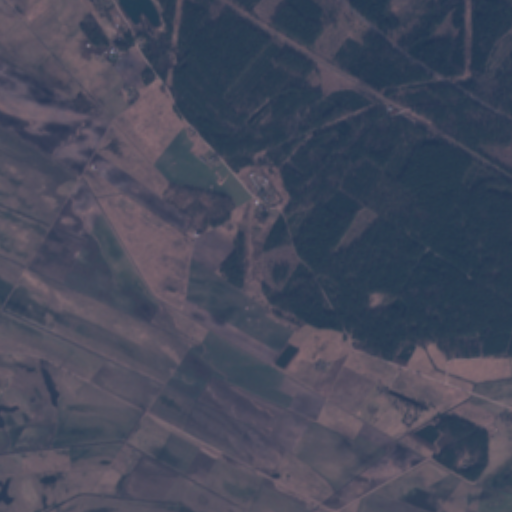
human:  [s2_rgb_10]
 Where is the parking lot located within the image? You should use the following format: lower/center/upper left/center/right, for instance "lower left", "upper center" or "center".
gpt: The parking lot is located in the center right of the image.
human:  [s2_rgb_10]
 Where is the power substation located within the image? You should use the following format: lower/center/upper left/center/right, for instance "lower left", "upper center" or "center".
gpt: The power substation is located in the upper center of the image.
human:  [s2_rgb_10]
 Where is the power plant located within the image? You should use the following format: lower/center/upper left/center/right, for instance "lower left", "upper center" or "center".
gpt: There is no power plant in the image.